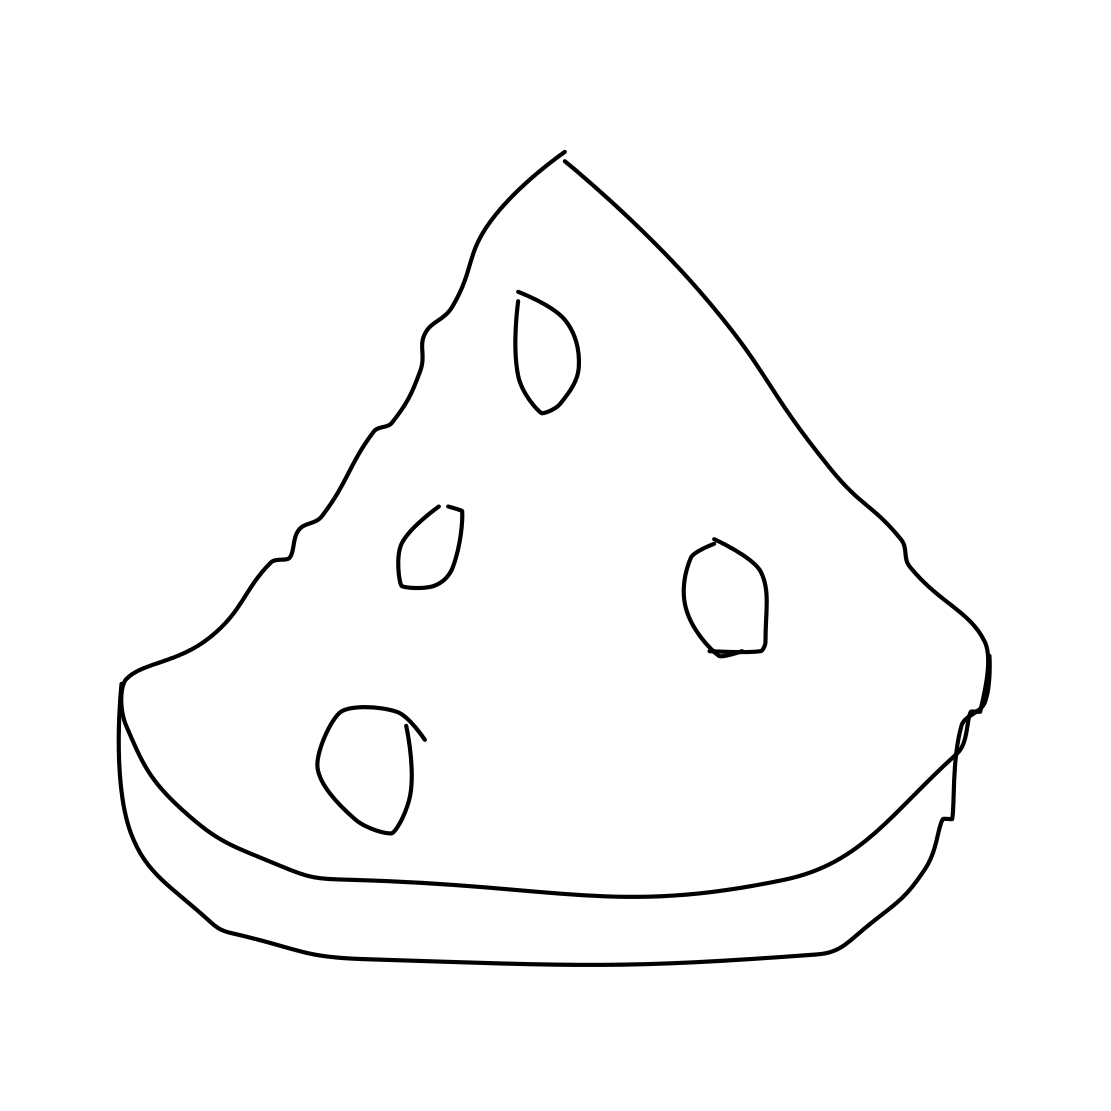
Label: pizza